Aerial crown-view tile of a tropical tree (Barro Colorado Island, Panama), acquired 20241014:
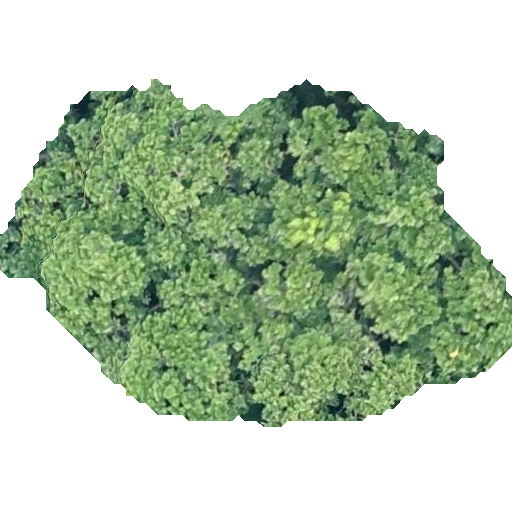
Species: Anacardium excelsum
GBIF accepted scientific name: Anacardium excelsum
Crown area: 199.414 m²